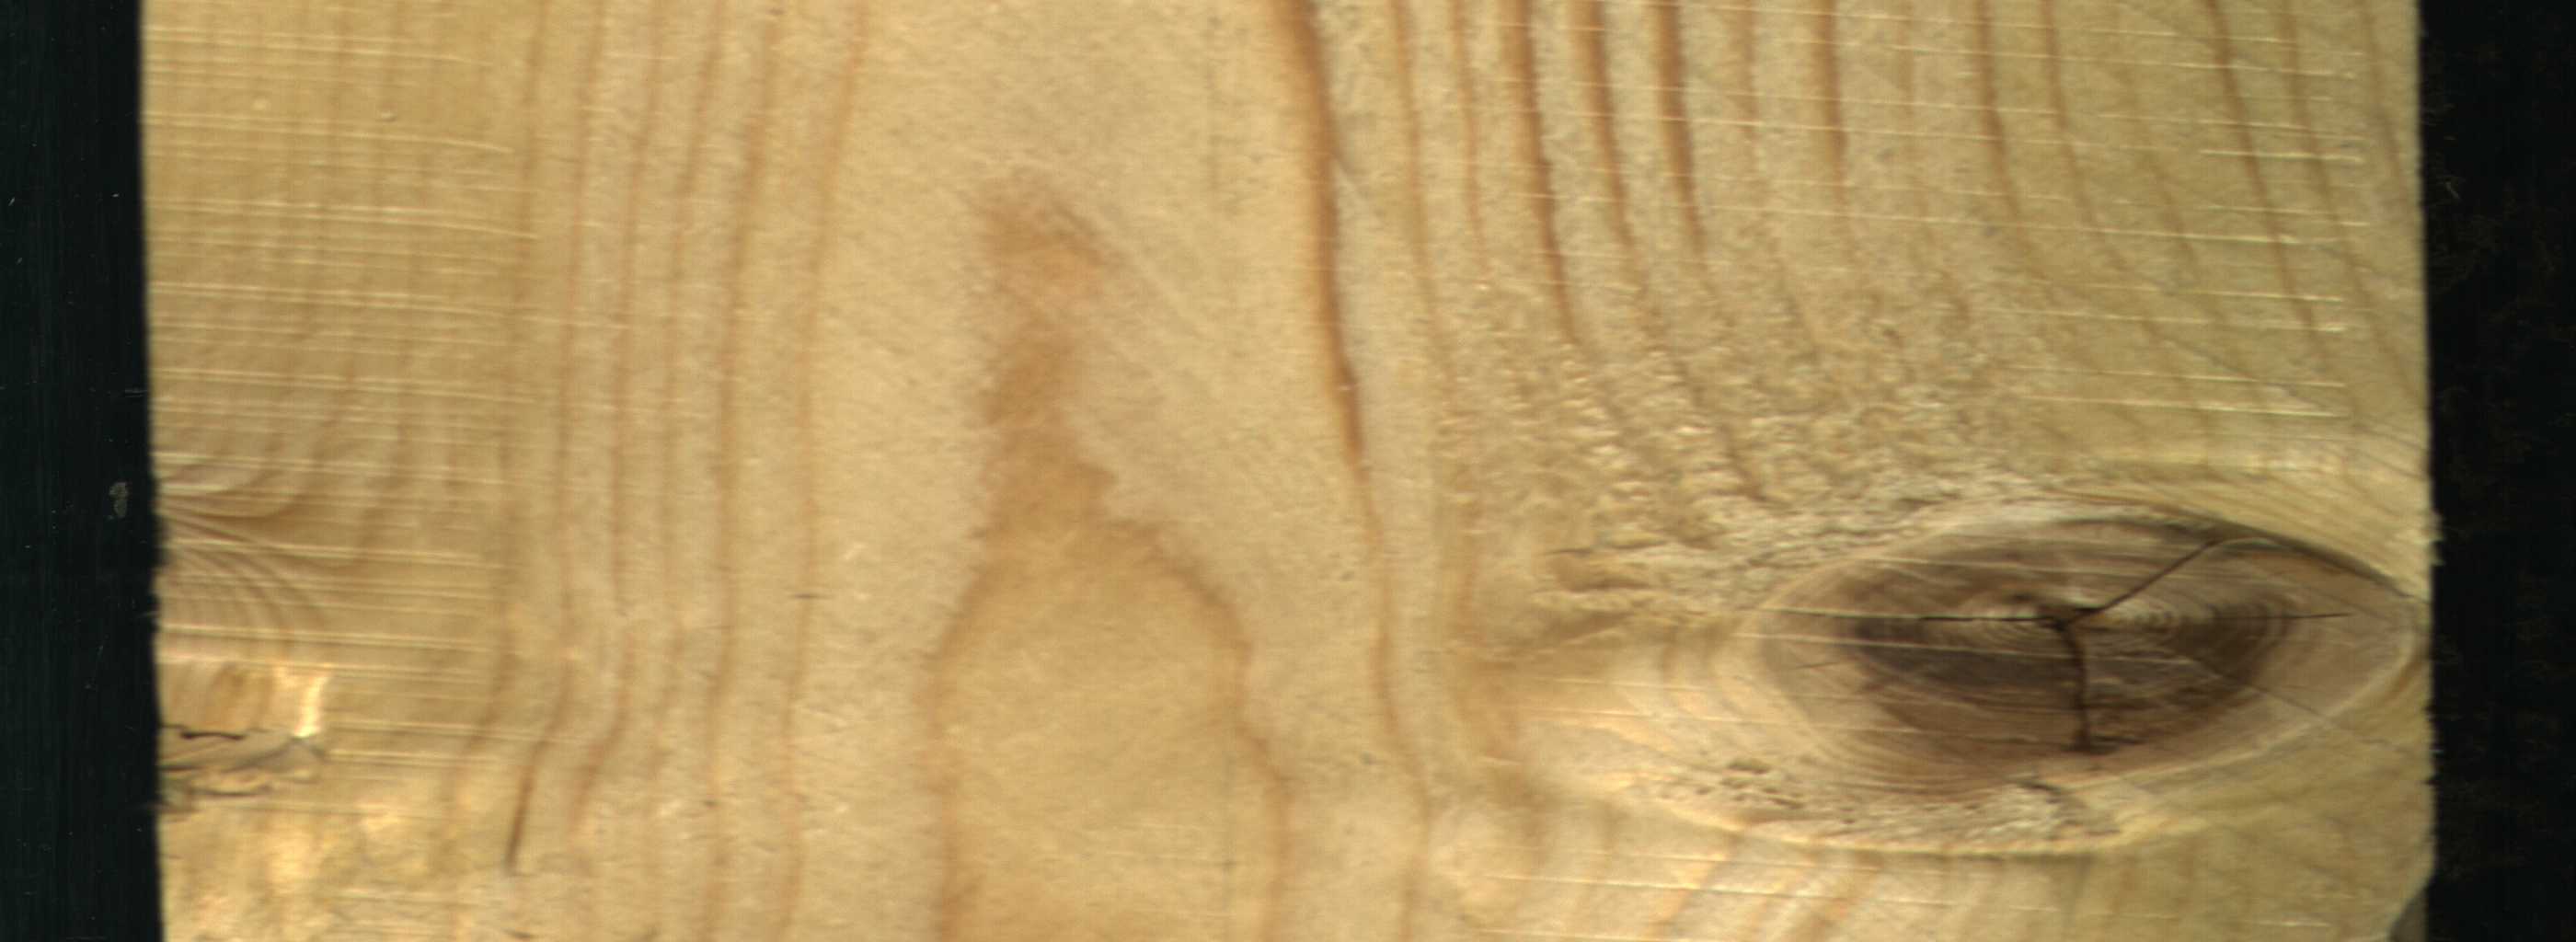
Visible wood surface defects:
knot_with_crack
Live_Knot